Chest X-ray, PA view. Patient: 57 years old, sex M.
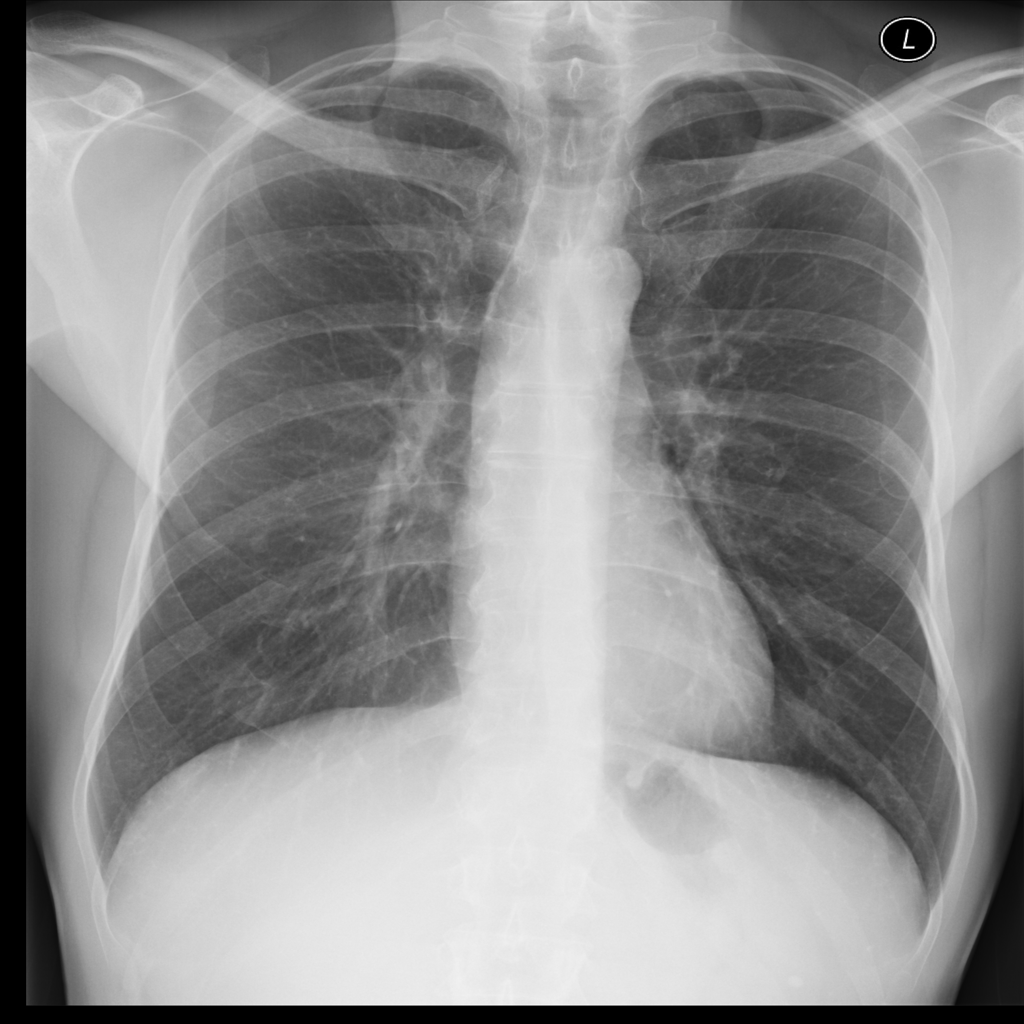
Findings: No Finding